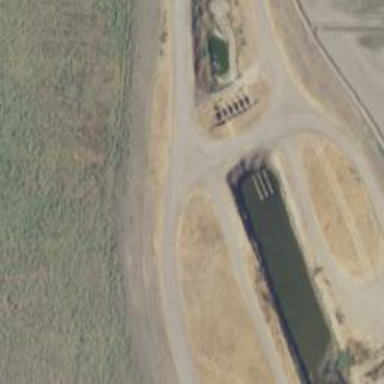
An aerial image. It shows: Culvert tunnel.